Question: I am working on a template for Joomla! 2.5.4. Normally this goes very well, but today I have a weird problem.
The Joomla Modal(Squeezebox) shows in an completely empty template in all versions of IE.

The code of the template is:
'''
<?php
$app = JFactory::getApplication();
$sitename = $app->getCfg('sitename');
?>
<?='<?xml version="1.0" encoding="utf-8?>'; ?>
<!DOCTYPE html PUBLIC "-//W3C//DTD XHTML 1.0 Strict//EN" "http://www.w3.org/TR/xhtml1/DTD/xhtml1-strict.dtd">'
<html xmlns="http://www.w3.org/1999/xhtml" xml:lang="en-en" lang="en-en" dir="ltr">
<head>
<jdoc:include type="head" />
</head>
<body>
</body>
</html>
'''
When disabling the K2 System plugin the Modal disappears. But i need the plugin so I can't disable it.
The following is installed in Joomla:
- - -
The website is reachable on <URL>
Does someone recall this problem or know how to solve it?
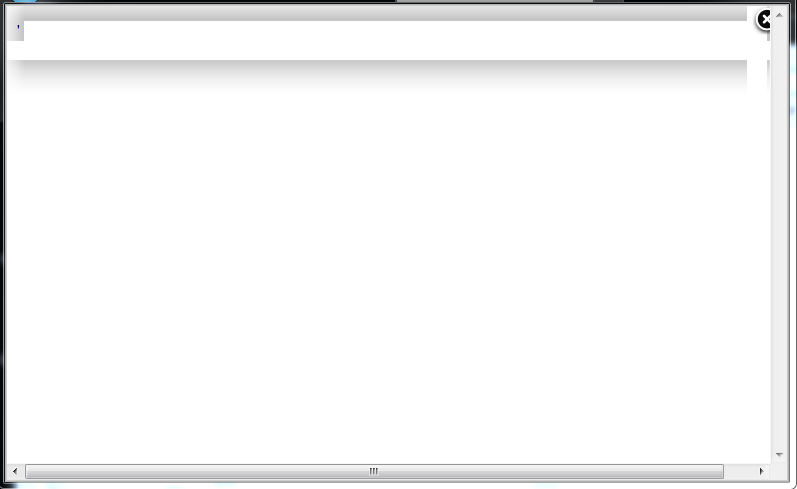
Answer: Already found the awnser. The XML line put the template in IE in Quirks Mode... Removing that solved it